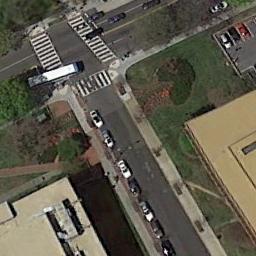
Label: intersection